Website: apple
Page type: billing-address
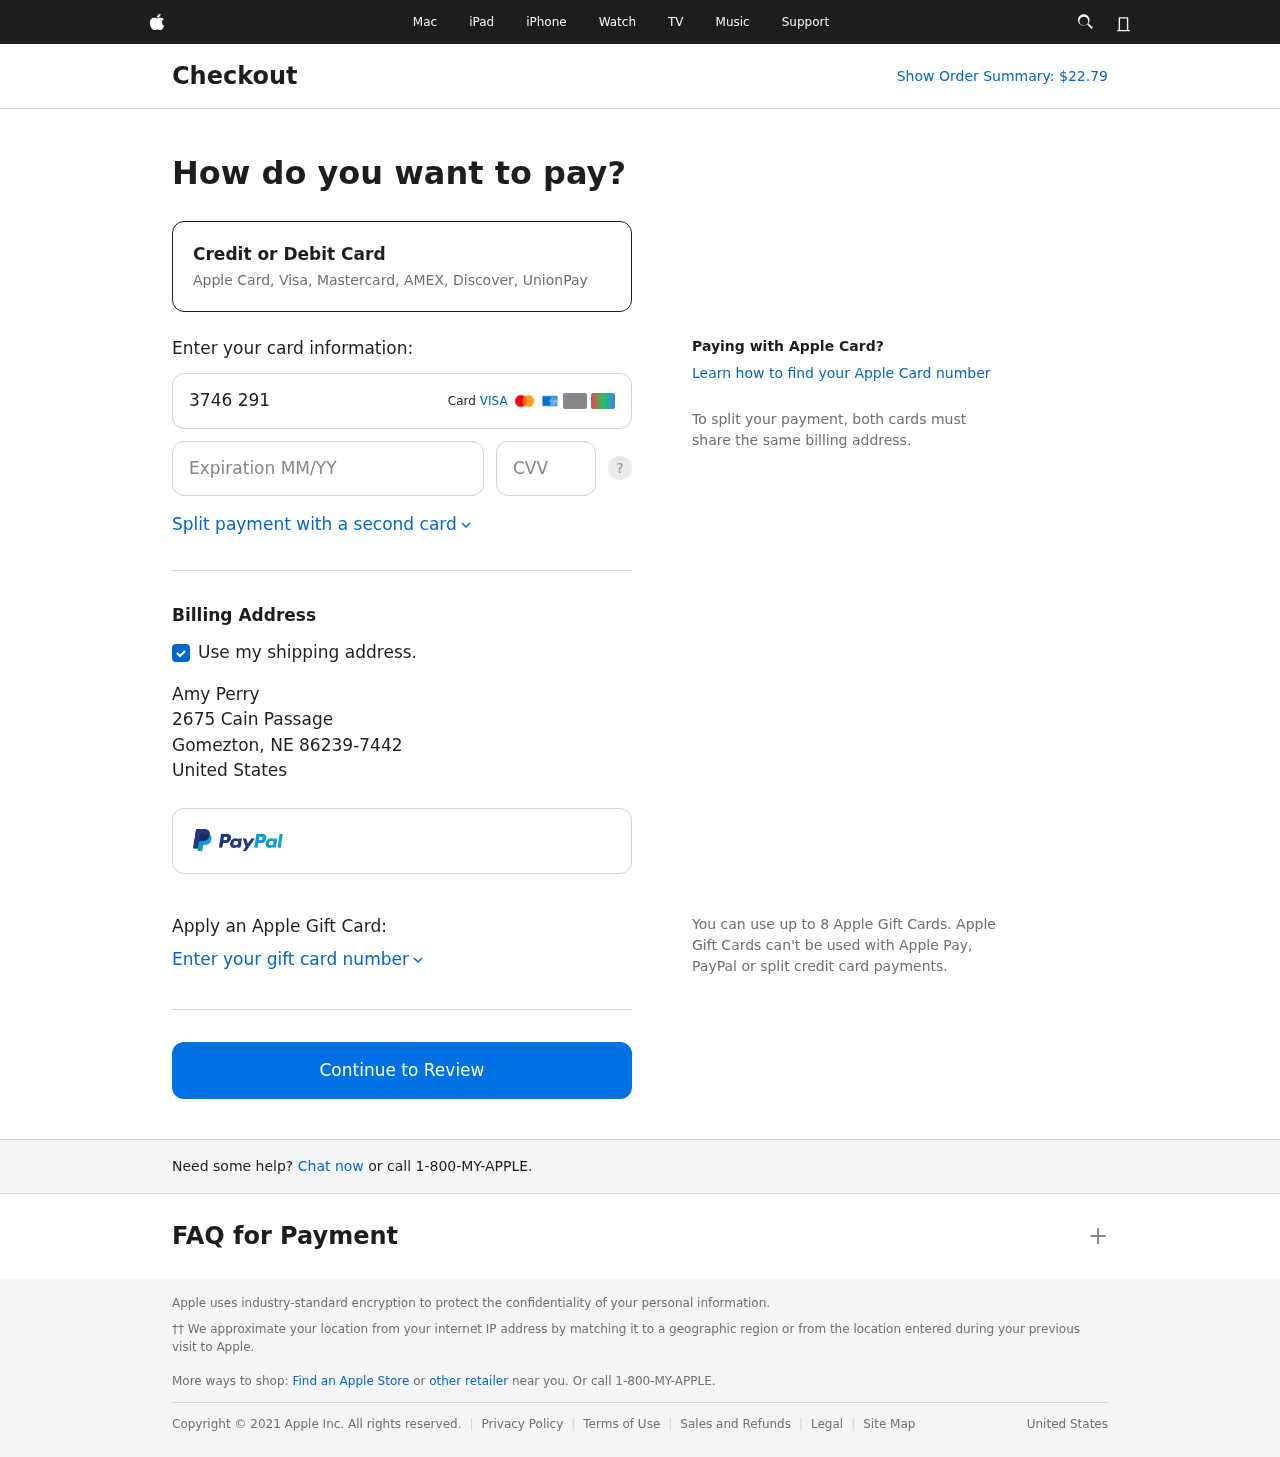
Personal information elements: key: PII_CARD_CVV
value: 4026
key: PII_CARD_EXPIRY
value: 03/30
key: PII_CARD_NUMBER
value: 3746 2914 2539 810
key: PII_CITY
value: Gomezton
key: PII_COUNTRY
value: United States
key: PII_FULLNAME
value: Amy Perry
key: PII_POSTCODE_FULL
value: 86239-7442
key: PII_STATE_ABBR
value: NE
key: PII_STREET
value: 2675 Cain Passage
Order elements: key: ORDER_TOTAL
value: Show Order Summary: $22.79